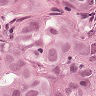
Metastatic tissue present: yes